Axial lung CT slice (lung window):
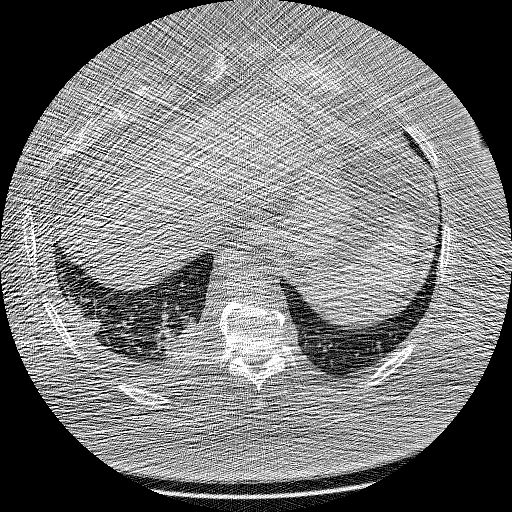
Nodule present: no